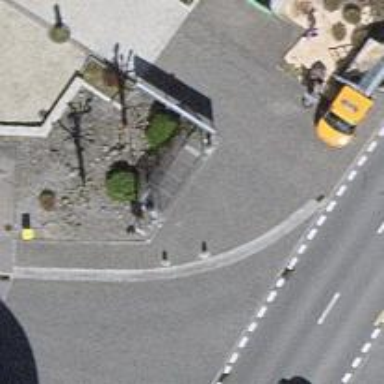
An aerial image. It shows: Bus stop with sheltered platform for public transport.